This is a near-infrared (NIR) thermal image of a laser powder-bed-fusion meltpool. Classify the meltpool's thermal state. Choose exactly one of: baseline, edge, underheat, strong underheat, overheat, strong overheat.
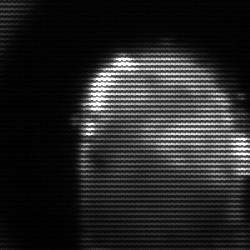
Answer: baseline